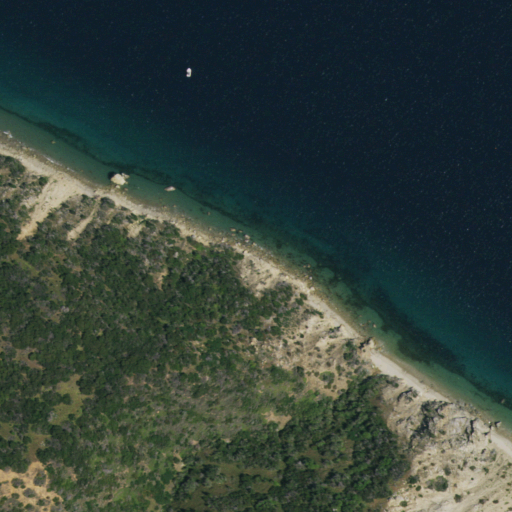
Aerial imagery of island in California named Frog Rock containing open water, shrub, mixed forest, and barren land